Question: I have a UITableView which when edited looks as follows :

Is it possible to somehow change the background behind the delete symbol so that it is not white ?
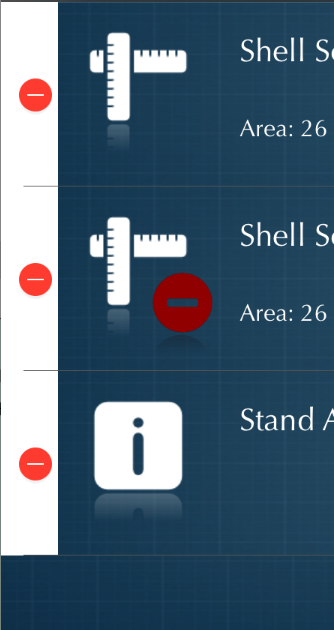
Answer: I hope this help you
'''
UIView *cellBackView = [[[UIView alloc] initWithFrame:CGRectZero] autorelease];
cellBackView.backgroundColor = [UIColor clearColor];
cell.cellBackgroundView = backView;
'''